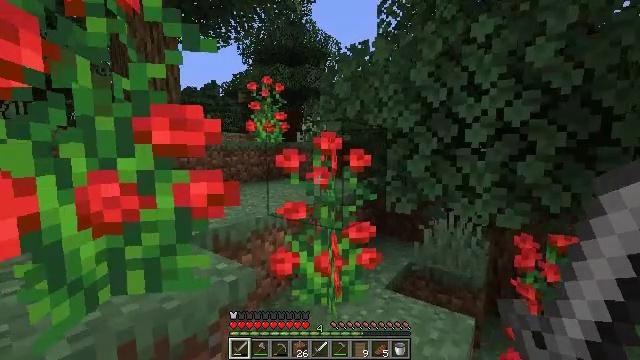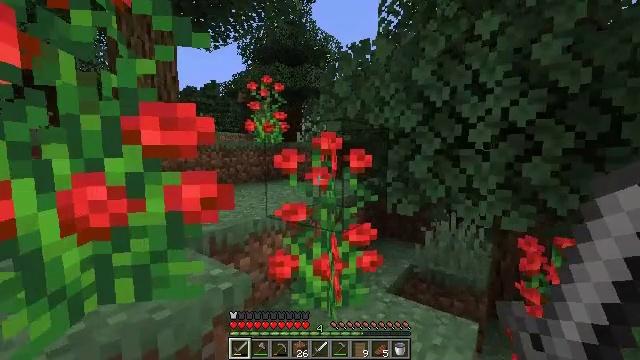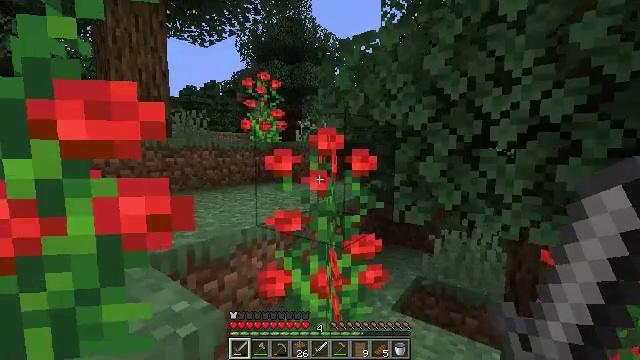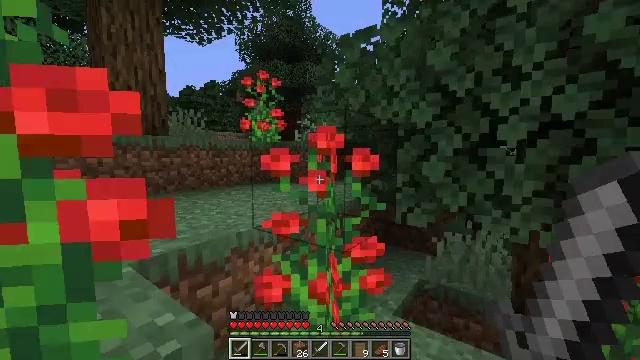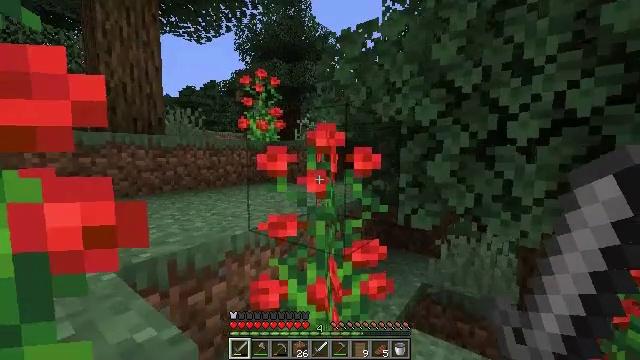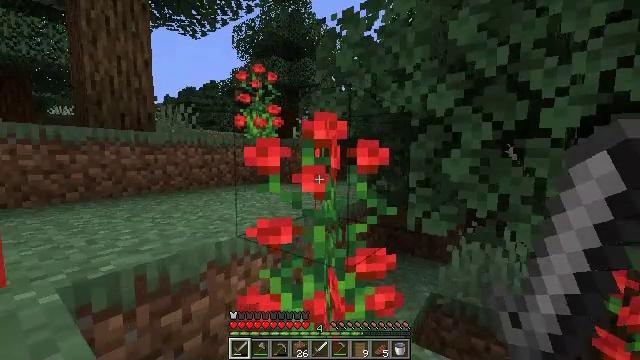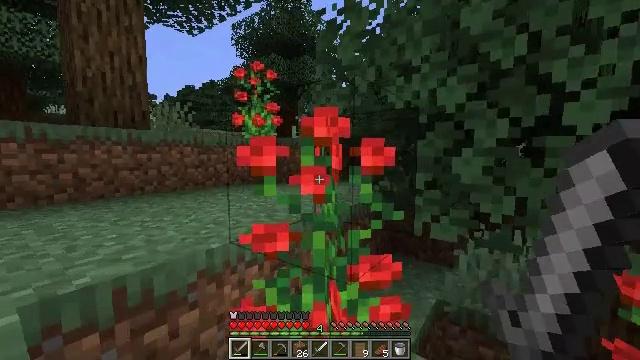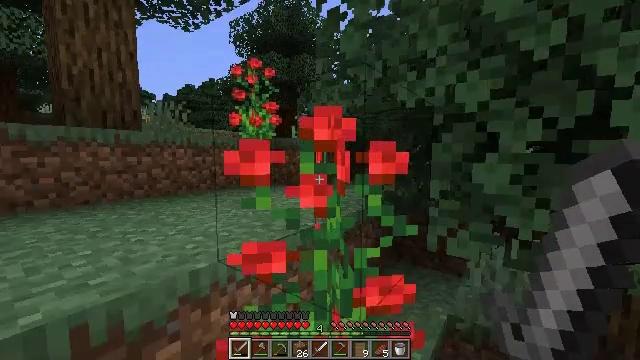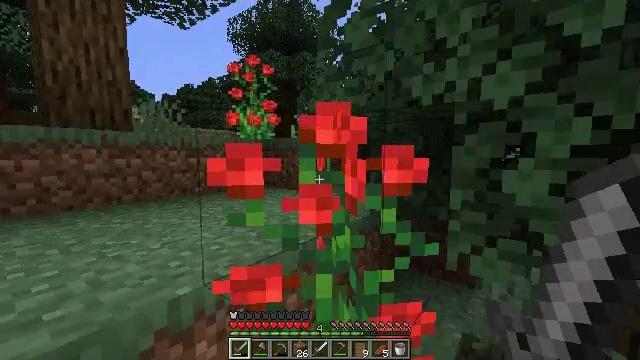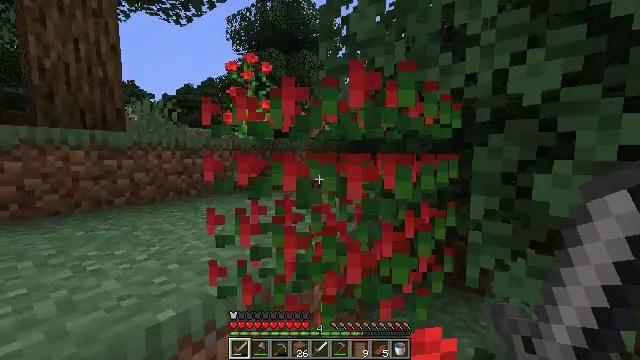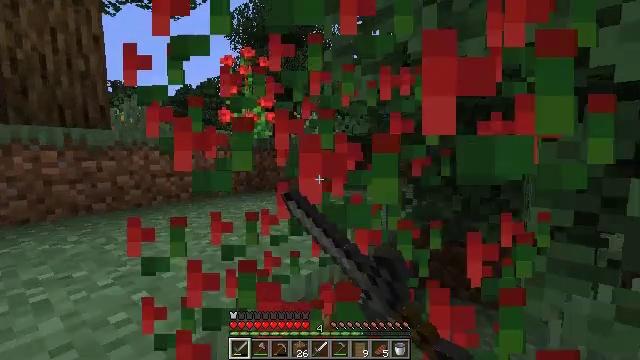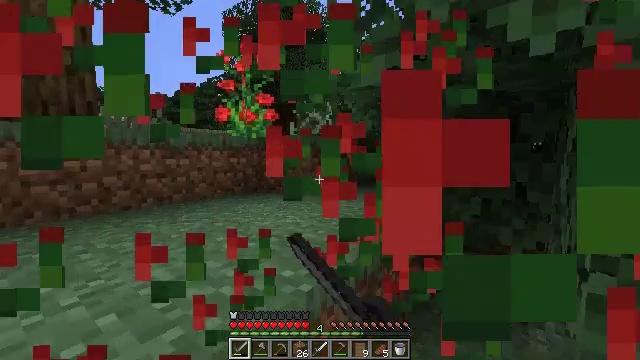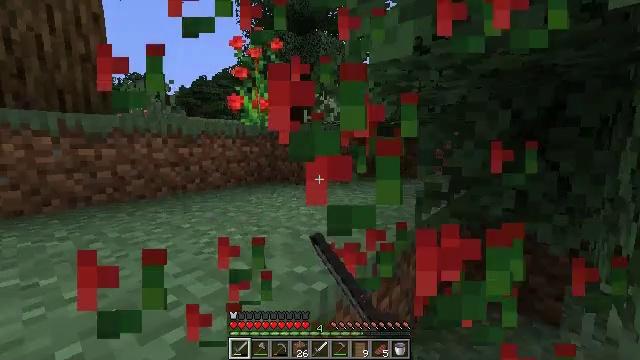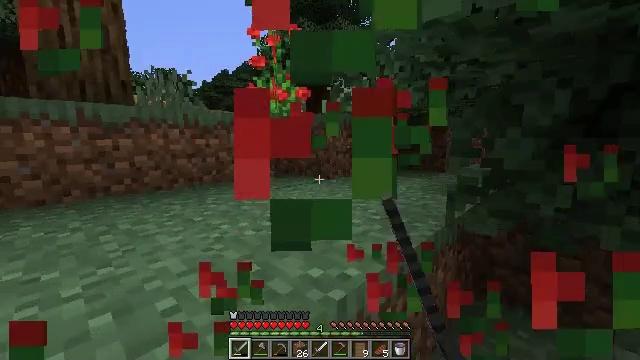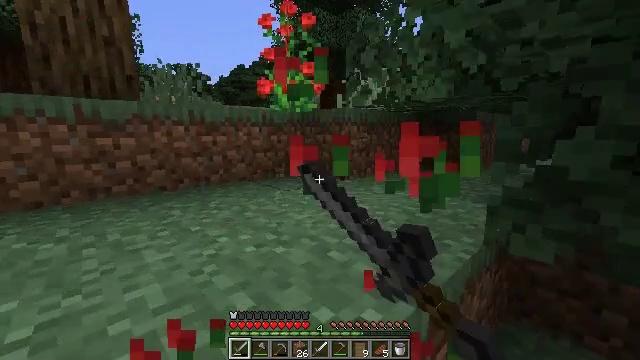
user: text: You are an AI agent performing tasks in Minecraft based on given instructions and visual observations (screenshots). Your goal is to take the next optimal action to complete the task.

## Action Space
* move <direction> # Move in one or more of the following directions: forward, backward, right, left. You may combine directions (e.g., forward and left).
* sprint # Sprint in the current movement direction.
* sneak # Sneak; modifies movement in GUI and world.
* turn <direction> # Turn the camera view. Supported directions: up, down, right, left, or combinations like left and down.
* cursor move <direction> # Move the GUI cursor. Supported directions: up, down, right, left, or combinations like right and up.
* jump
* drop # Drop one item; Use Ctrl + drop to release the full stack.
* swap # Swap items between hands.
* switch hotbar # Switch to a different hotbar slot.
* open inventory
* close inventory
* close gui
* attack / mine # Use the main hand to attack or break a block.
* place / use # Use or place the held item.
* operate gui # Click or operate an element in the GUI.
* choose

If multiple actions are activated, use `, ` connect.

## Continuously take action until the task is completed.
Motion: motion action
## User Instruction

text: Harvest the rose bush for its flowers.
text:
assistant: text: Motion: move forward
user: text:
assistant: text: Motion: move forward
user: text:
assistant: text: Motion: move forward
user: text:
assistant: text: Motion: move forward
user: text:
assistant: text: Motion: move forward
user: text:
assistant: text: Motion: move forward
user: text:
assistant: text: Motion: move forward
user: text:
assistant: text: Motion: move forward
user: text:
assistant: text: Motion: move forward, attack / mine
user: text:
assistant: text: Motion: move forward, attack / mine
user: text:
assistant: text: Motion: move forward, attack / mine
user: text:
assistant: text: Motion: move forward, turn left and down, attack / mine
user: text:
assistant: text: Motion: move forward, turn left and down, attack / mine
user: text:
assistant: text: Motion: move forward, turn left, attack / mine
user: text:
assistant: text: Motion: attack / mine